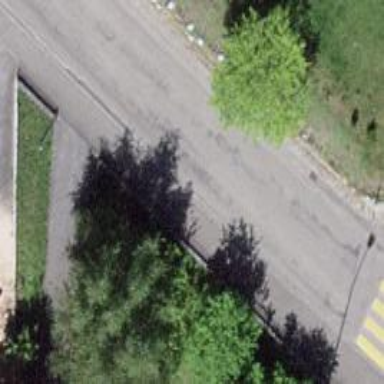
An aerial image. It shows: Uncontrolled zebra crossing on the road.